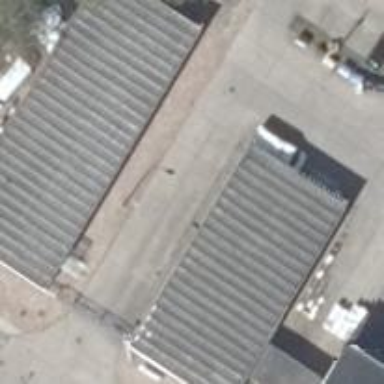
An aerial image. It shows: Building with gabled roof made of Eternit.